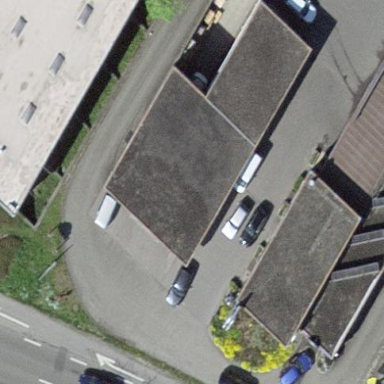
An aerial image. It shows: Commercial building.